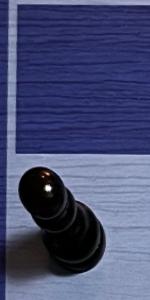
Label: Pawn_Black